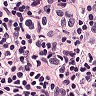
Metastatic tissue present: yes